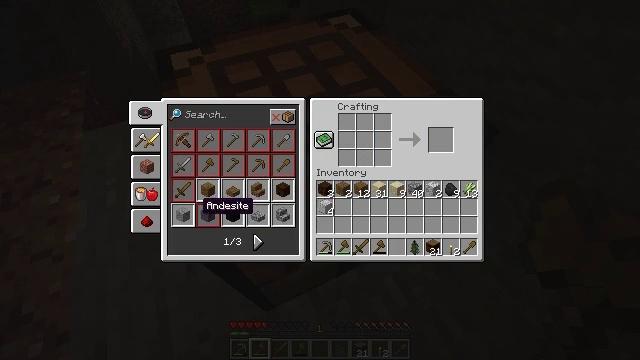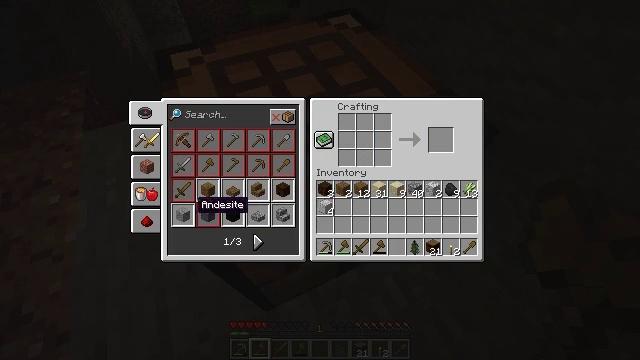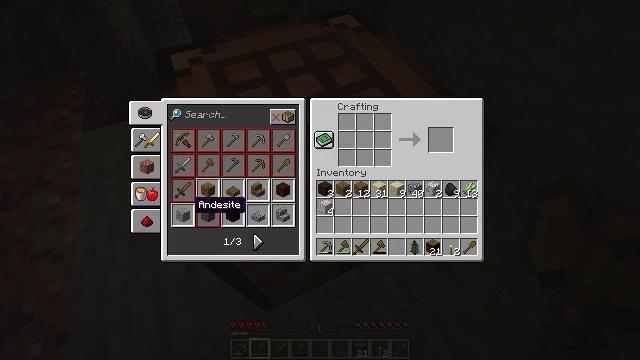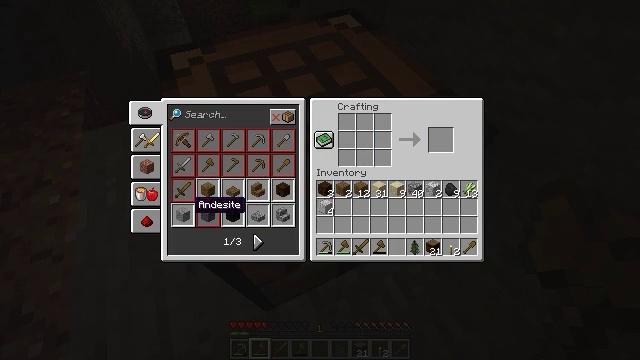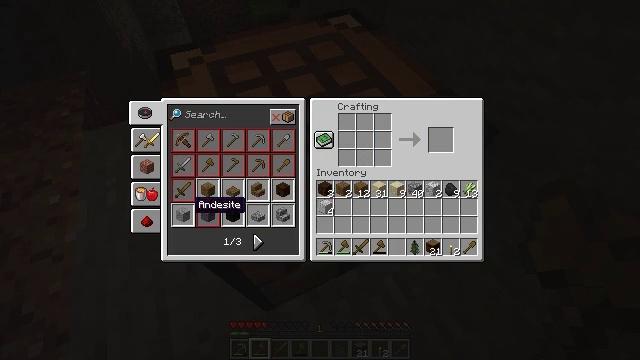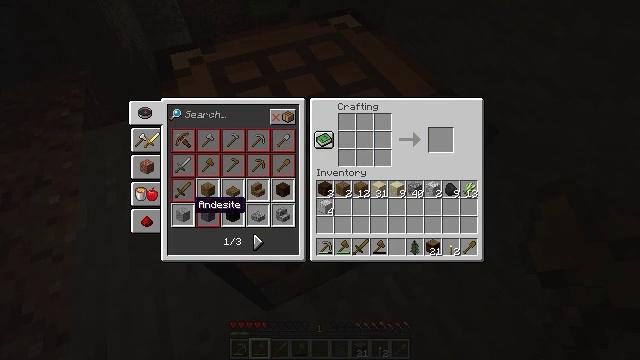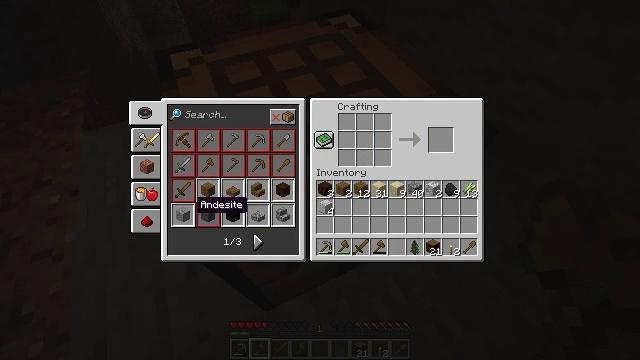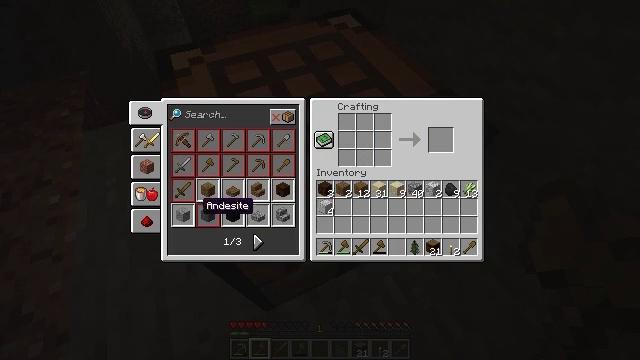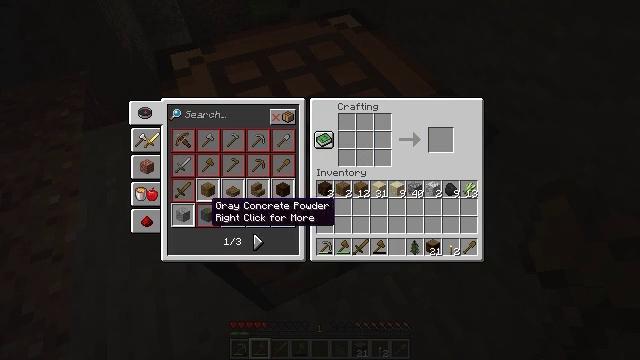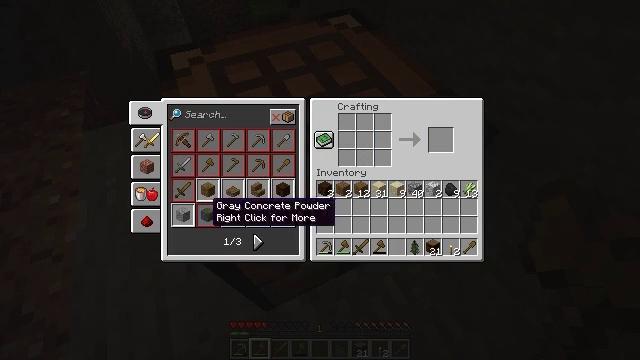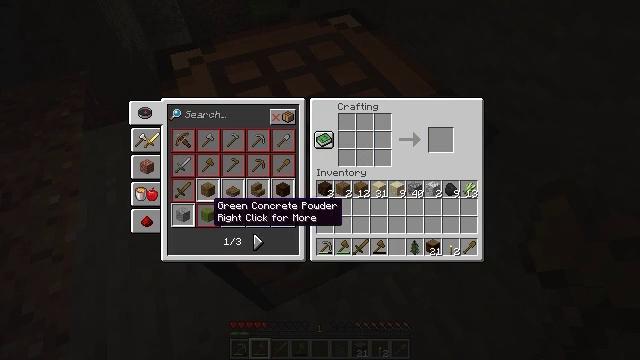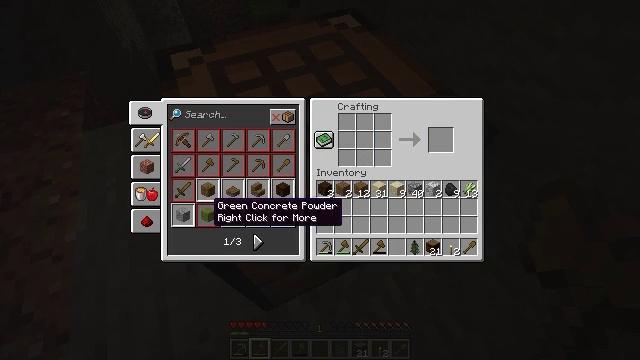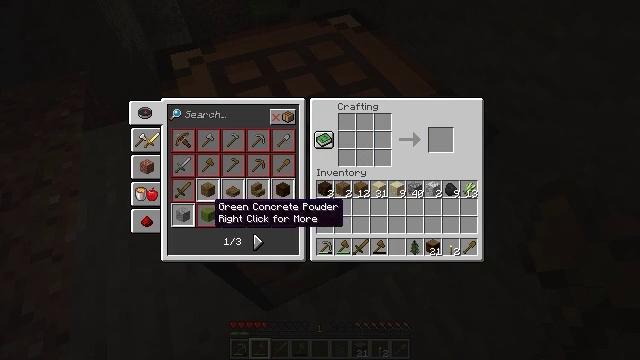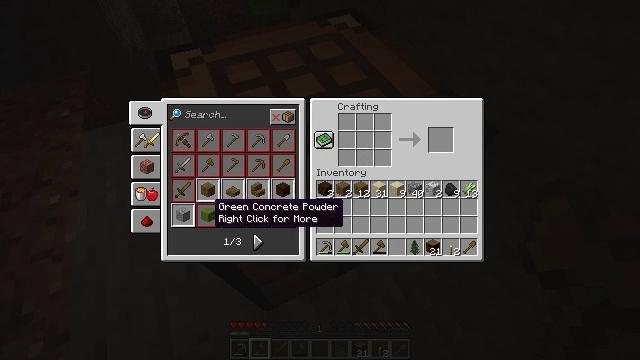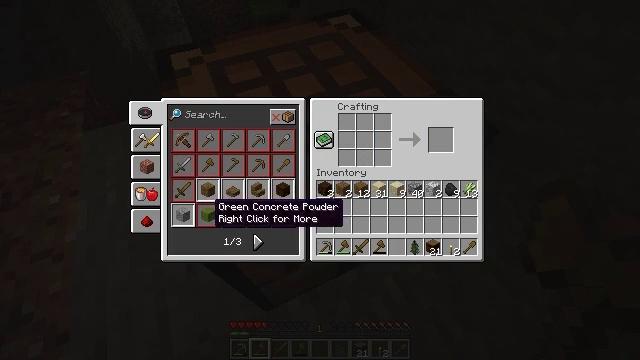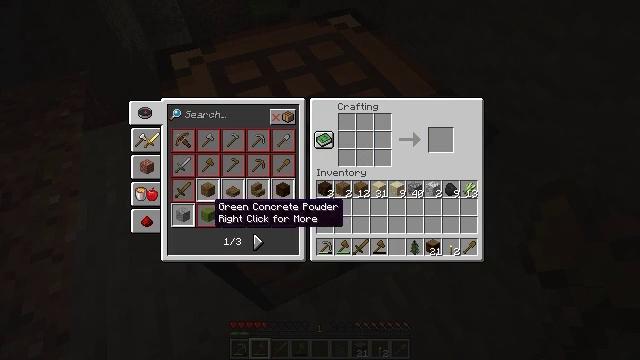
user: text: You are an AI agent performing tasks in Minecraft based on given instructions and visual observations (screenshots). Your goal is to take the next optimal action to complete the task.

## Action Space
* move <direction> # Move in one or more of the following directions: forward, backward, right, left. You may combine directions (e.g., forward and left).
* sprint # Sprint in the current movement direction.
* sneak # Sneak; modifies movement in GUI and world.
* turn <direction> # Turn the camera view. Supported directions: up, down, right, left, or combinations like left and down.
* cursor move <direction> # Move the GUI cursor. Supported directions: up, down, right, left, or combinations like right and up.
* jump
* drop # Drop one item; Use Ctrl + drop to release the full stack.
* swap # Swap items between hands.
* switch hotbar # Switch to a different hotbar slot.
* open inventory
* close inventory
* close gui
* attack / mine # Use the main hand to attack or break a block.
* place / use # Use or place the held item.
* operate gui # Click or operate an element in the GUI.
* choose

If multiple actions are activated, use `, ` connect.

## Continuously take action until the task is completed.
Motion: motion action
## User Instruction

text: Make andesite by combining resources.
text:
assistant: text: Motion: no_op
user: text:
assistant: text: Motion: no_op
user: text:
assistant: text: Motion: no_op
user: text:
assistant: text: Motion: no_op
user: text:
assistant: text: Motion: no_op
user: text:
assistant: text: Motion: no_op
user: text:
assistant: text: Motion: no_op
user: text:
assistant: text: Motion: cursor move right
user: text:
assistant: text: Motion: no_op
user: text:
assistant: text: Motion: no_op
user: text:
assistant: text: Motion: no_op
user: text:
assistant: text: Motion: no_op
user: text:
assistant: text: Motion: no_op
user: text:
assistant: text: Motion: no_op
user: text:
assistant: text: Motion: no_op
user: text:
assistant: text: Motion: no_op
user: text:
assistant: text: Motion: no_op
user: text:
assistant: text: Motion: no_op
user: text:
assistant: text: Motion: no_op
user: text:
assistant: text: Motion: no_op
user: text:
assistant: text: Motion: cursor move left
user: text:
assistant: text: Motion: cursor move left
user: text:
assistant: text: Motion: no_op
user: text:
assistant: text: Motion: no_op
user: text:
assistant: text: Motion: operate gui
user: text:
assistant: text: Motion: operate gui
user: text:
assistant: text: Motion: operate gui
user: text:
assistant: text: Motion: no_op
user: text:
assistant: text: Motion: no_op
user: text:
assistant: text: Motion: cursor move right